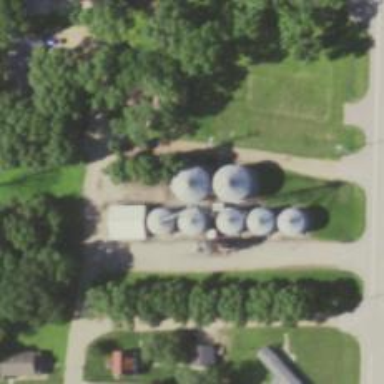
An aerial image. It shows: Silo.